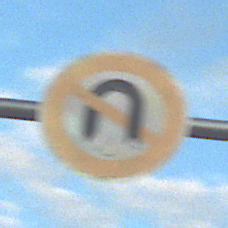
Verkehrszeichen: VerbotWenden
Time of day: SunriseSunset
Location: Outdoor (RoadRail)
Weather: PartlyCloudy
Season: NotSpecified
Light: Natural